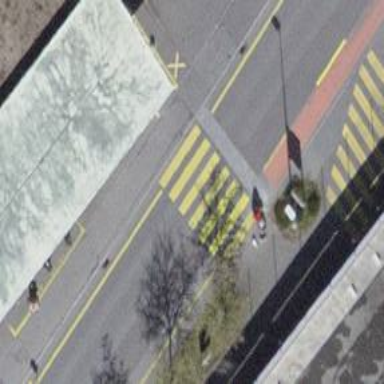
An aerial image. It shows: Kerb barrier.